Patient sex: M
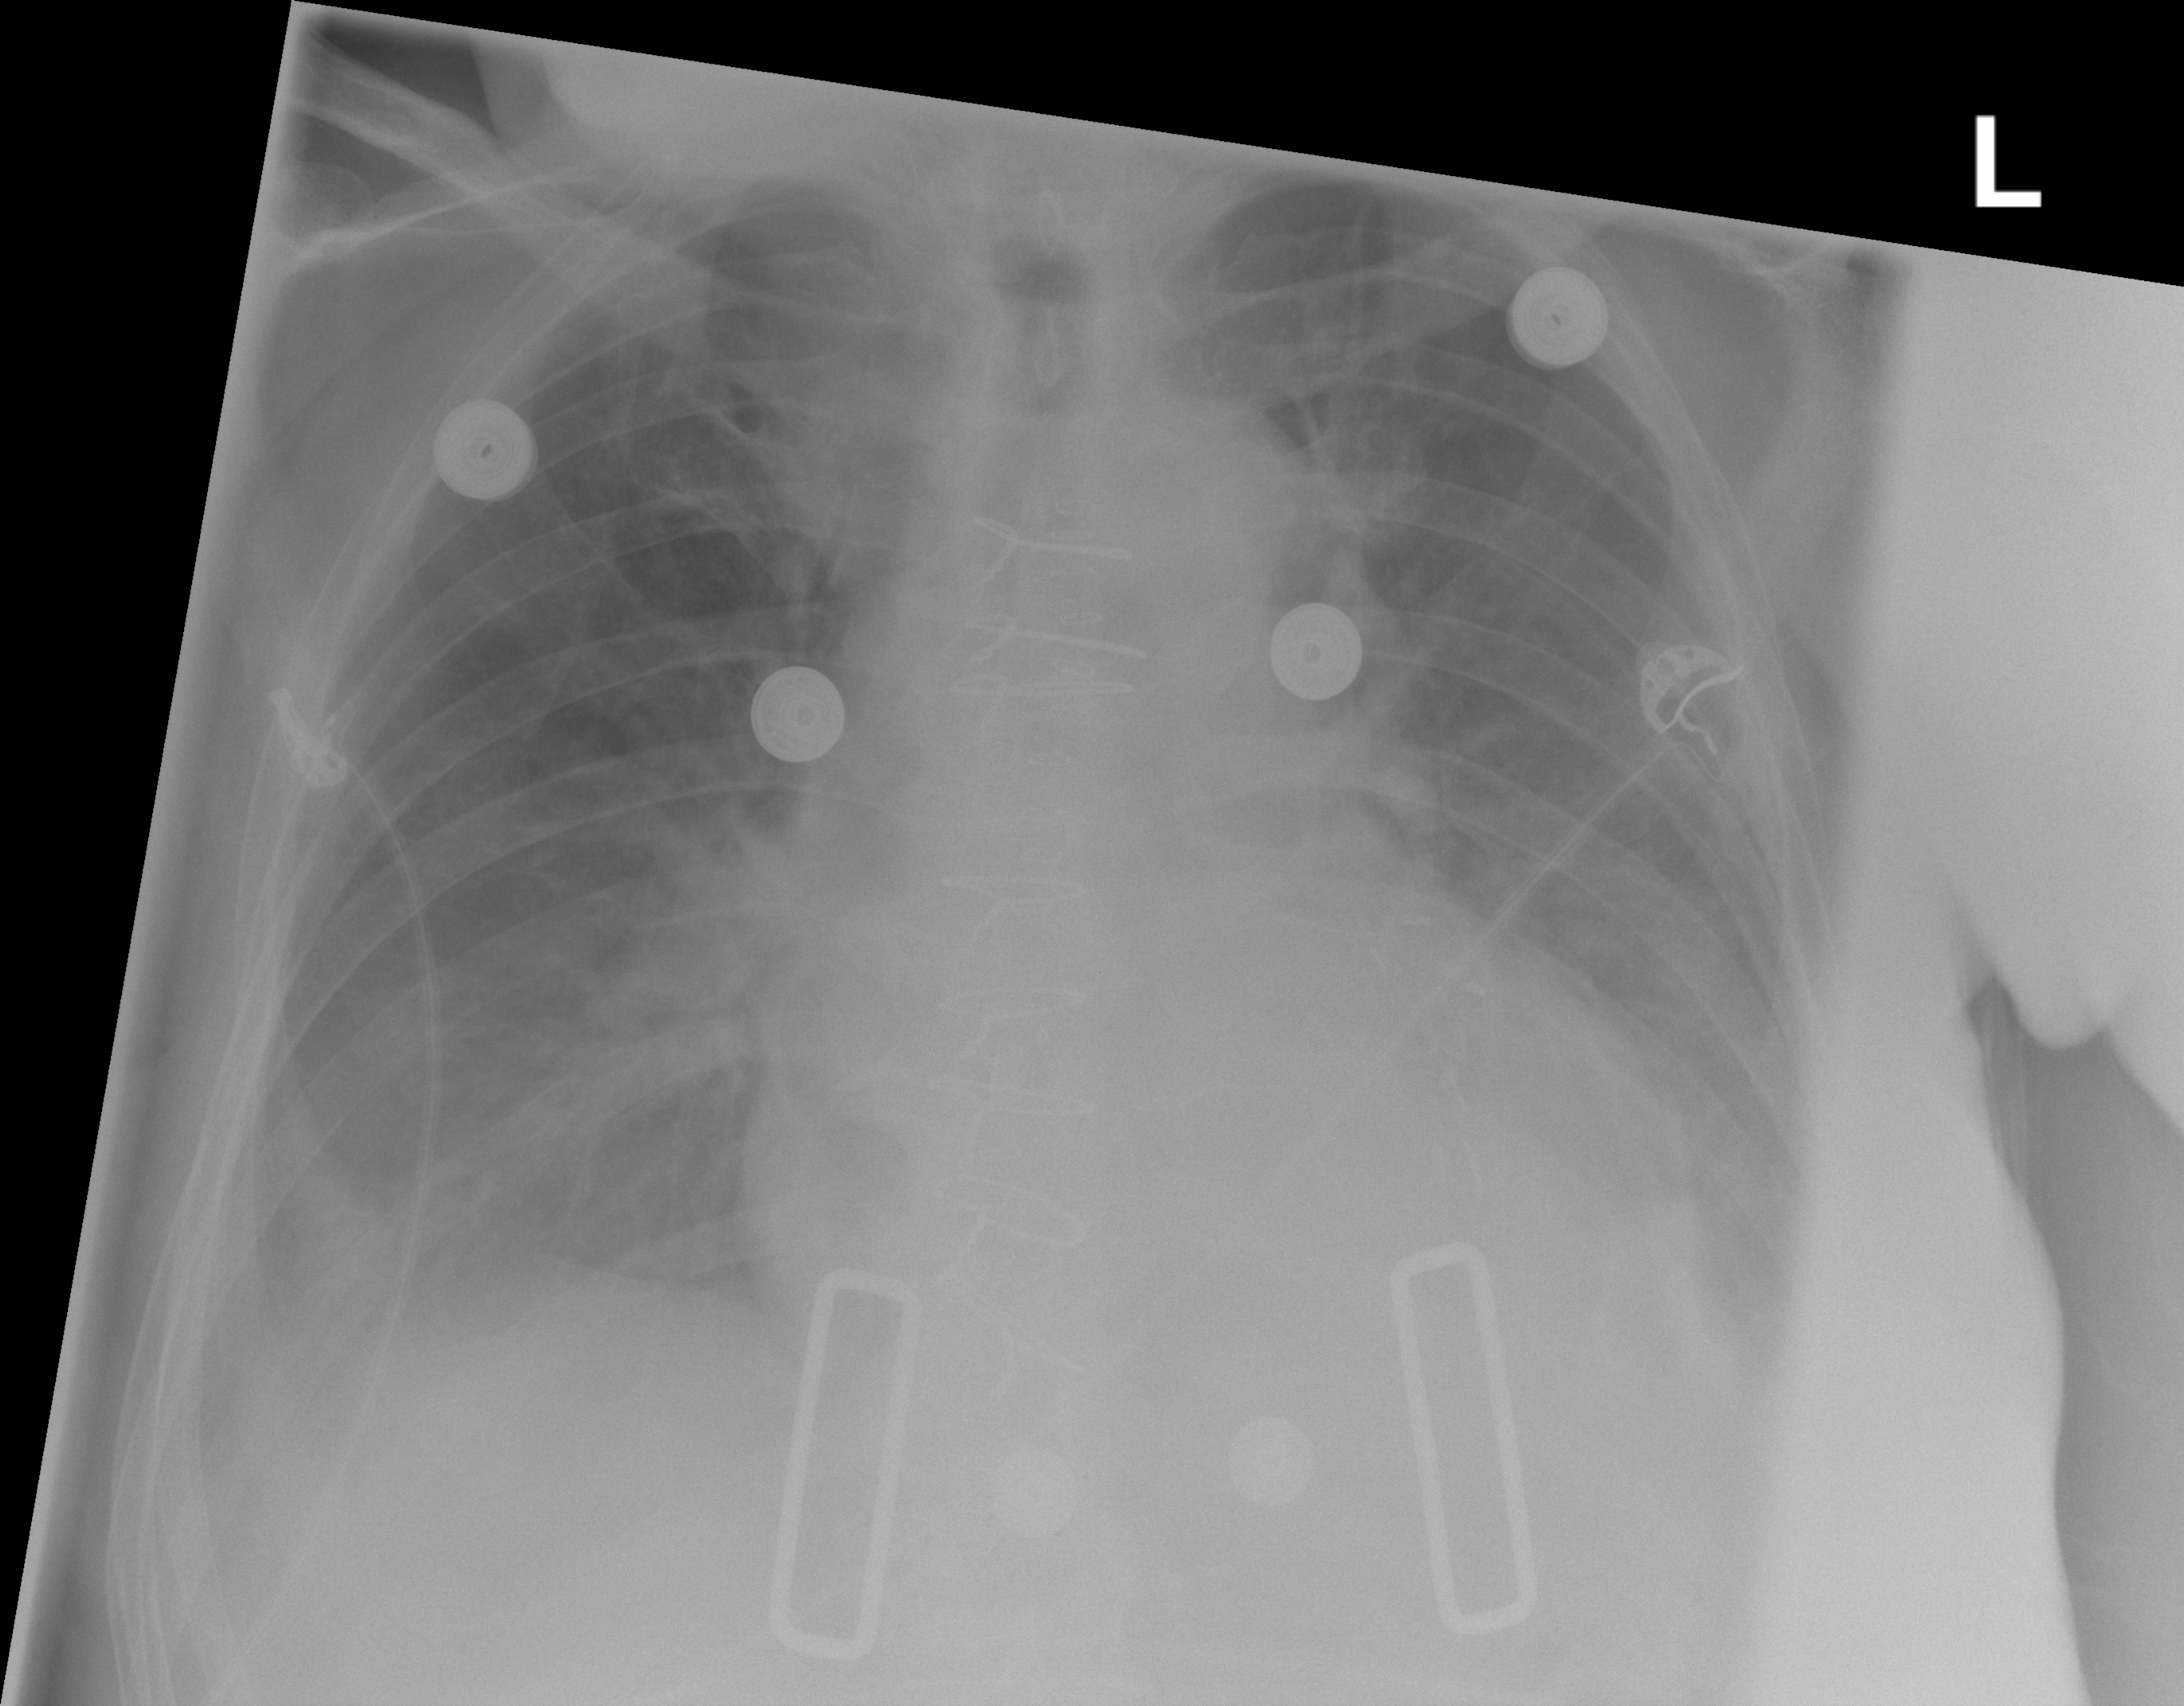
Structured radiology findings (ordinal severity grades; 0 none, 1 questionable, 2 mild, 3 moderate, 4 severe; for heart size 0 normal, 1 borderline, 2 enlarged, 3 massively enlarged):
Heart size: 1
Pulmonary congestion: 0
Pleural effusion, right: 2
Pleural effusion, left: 2
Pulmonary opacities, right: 0
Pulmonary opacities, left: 0
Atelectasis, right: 2
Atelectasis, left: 2